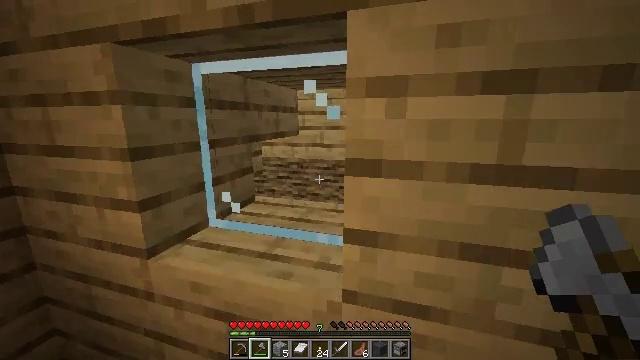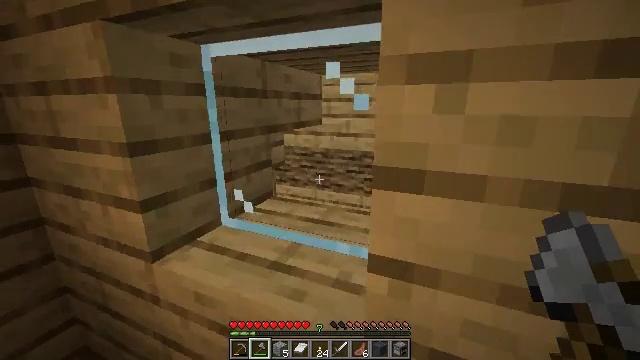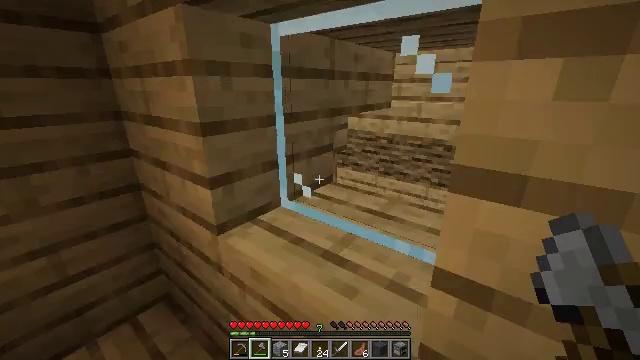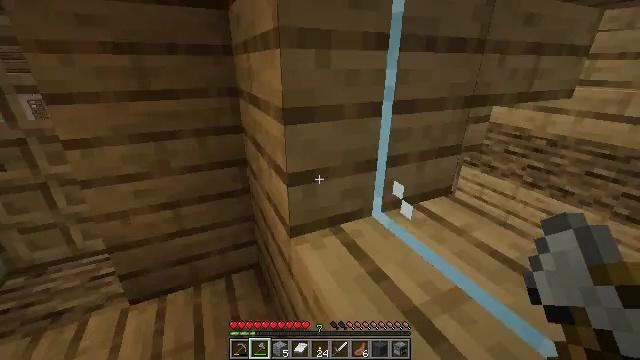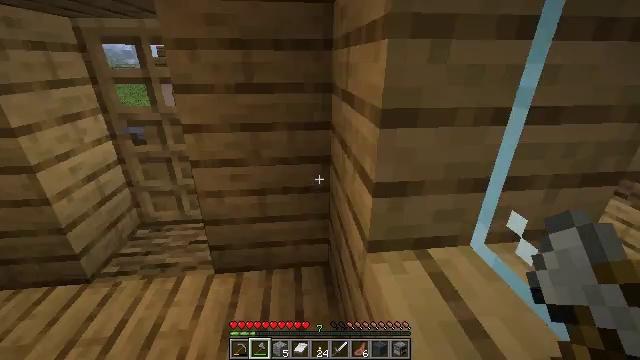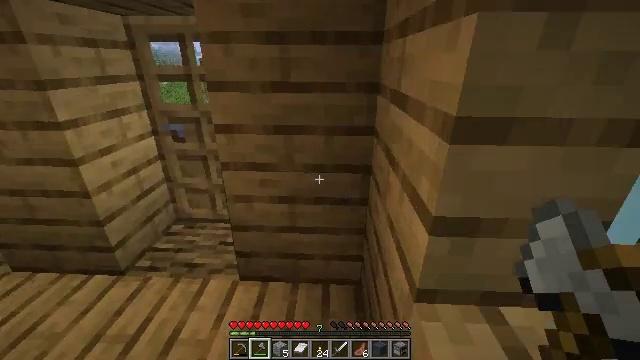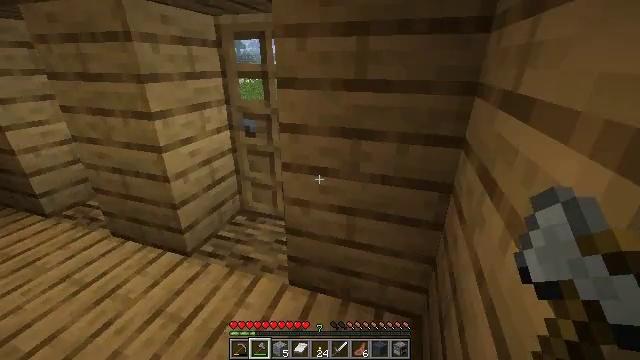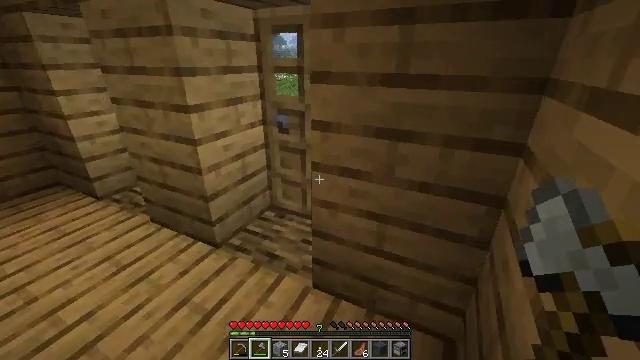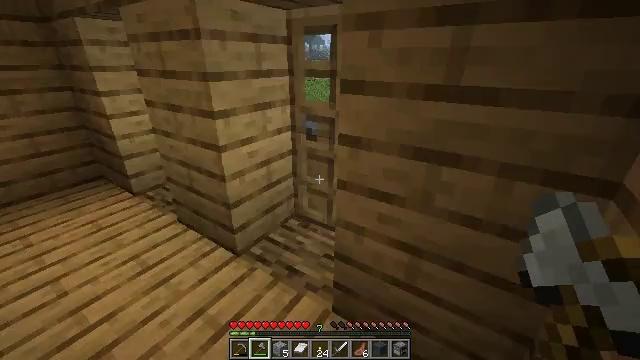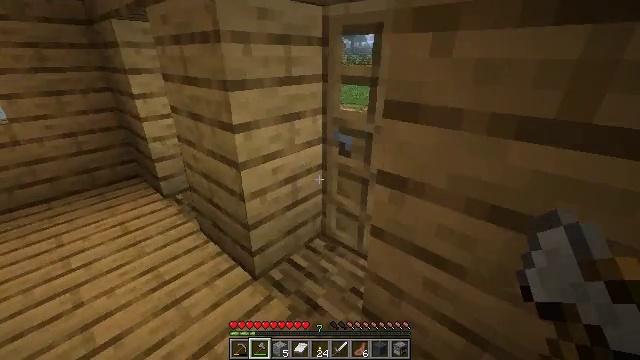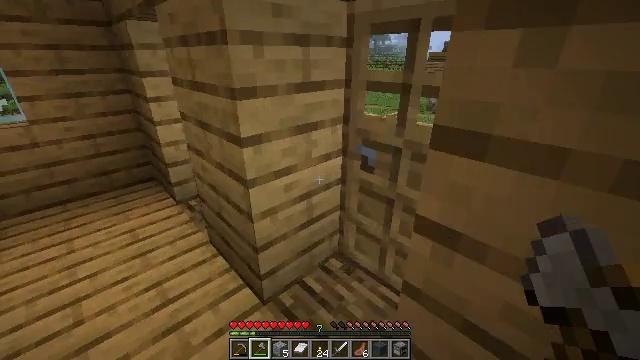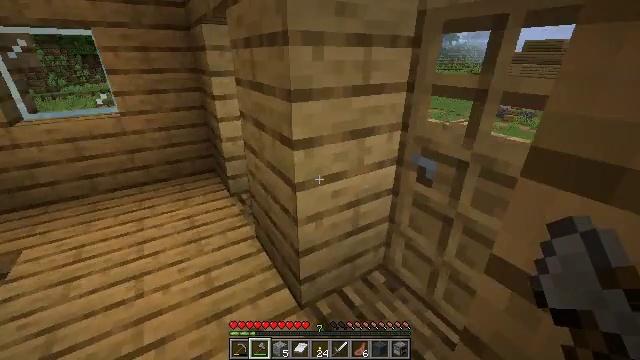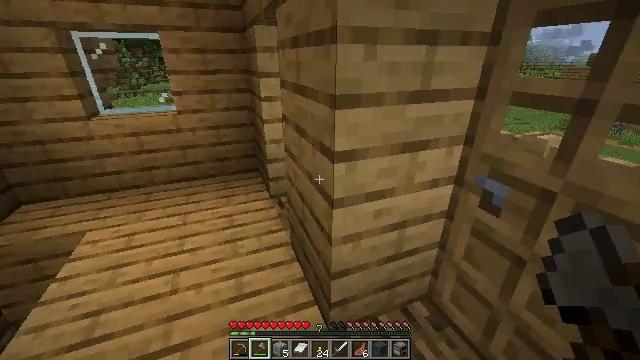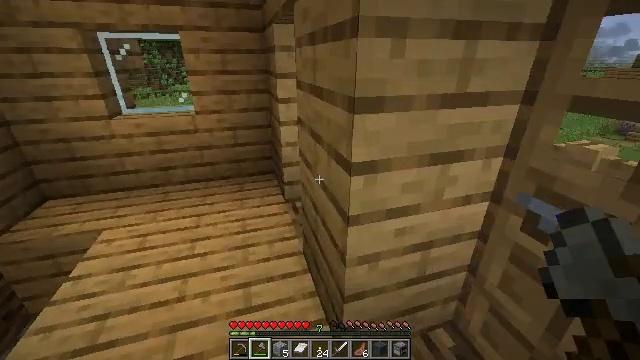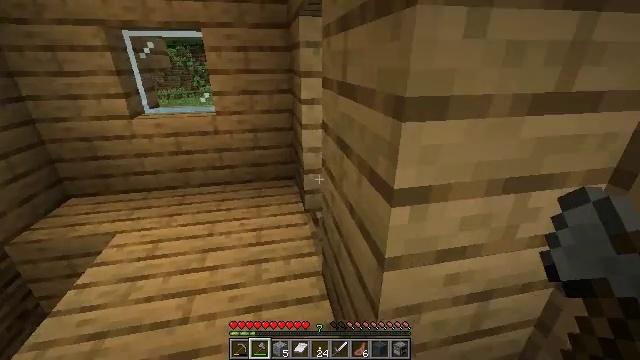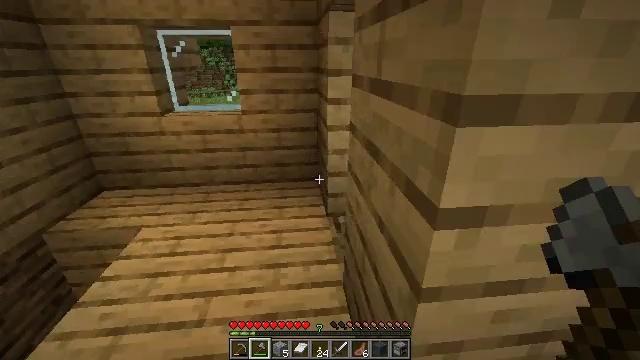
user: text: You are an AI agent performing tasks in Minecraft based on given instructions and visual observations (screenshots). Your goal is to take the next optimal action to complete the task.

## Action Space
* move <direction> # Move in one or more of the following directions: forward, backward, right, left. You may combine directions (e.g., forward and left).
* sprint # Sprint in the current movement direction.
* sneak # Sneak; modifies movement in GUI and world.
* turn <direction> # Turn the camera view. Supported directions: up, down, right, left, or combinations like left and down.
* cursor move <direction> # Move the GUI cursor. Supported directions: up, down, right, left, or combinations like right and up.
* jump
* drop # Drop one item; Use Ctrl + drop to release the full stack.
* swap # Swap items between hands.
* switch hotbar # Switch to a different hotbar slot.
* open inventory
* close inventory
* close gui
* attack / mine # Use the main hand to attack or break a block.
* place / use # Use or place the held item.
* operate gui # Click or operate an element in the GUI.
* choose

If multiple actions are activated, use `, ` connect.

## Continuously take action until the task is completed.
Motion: motion action
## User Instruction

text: Mine the clay from the riverbed.
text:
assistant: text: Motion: move forward, turn left and down
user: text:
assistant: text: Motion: move forward, turn left and down
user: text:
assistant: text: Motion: move forward, turn left and down
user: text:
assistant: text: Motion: move forward, turn left
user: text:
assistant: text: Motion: move forward, turn left
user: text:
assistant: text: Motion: move forward, turn left
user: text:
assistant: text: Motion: move forward, turn left
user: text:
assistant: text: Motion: move forward, turn left
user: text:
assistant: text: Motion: move forward, turn left
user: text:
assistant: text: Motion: move forward, turn left
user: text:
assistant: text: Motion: move forward, turn left
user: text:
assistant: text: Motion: move forward, turn left
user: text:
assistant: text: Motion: move forward, turn left
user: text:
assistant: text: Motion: move forward, turn left
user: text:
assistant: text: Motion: move forward, turn left
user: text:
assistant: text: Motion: move forward, turn left
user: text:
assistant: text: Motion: move forward, turn left
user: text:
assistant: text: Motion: move forward, turn left
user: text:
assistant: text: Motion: move forward
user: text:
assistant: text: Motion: move forward
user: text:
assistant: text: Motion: move forward
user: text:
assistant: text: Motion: move forward
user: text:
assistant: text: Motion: move forward, turn up
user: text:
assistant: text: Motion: move forward, turn right and up
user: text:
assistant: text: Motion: move forward, turn right
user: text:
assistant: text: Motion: move forward, turn right
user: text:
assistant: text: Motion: turn right
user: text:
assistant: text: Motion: no_op
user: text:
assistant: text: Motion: no_op
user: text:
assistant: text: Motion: turn left